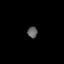
Tissue: lung
Cell type: Myeloid cells
Senescence score: 0.2167
Nuclear area (px): 110
Mean DAPI intensity: 96.973